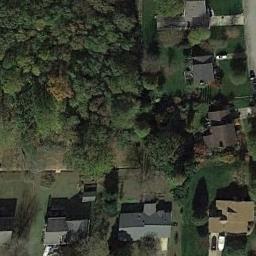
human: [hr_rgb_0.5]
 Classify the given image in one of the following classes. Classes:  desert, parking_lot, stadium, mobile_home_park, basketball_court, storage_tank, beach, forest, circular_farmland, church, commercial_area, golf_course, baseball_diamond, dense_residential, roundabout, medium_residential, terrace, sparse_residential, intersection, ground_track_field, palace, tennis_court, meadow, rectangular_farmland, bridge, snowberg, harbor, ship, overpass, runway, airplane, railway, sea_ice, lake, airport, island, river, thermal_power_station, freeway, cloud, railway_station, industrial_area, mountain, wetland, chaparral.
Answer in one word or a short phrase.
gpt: medium_residential